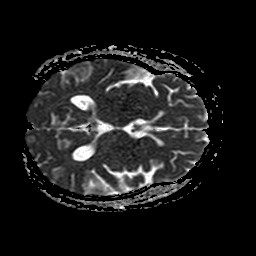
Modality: ADC
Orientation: axial
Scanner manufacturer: philips
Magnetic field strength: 1.5 T
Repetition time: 3.396 s
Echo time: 0.09411 s